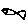
Label: fish